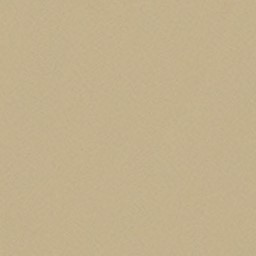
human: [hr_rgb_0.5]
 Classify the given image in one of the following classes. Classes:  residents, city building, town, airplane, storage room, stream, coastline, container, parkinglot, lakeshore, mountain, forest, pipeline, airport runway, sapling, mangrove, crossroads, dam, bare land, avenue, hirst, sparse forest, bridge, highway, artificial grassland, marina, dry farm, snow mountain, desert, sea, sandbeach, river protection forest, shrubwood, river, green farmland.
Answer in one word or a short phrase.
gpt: desert